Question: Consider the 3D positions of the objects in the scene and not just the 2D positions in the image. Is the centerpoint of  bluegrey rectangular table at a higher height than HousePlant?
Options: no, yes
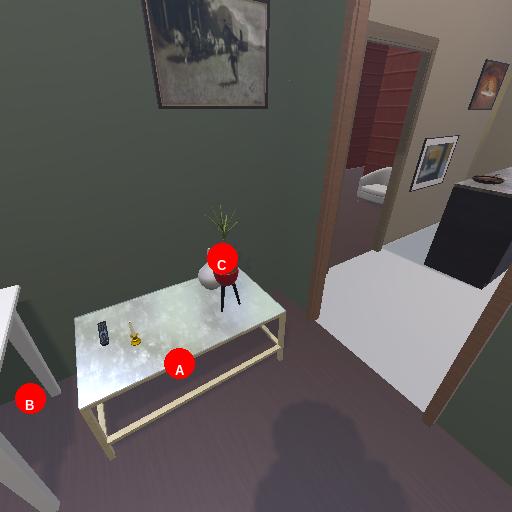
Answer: no